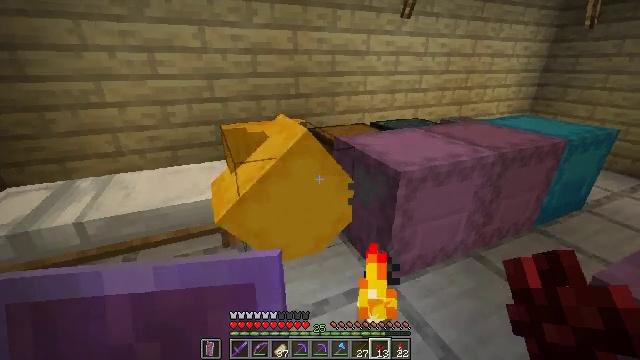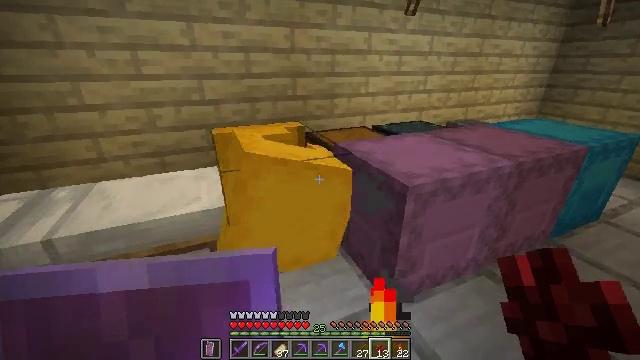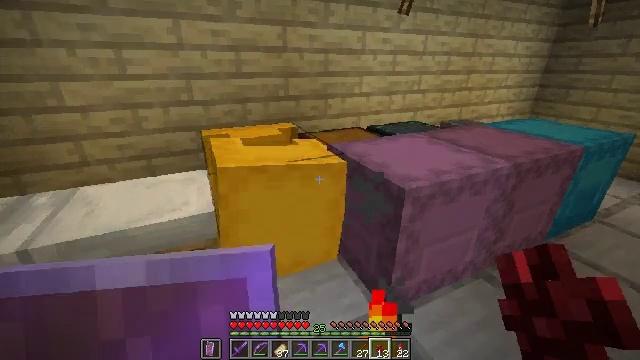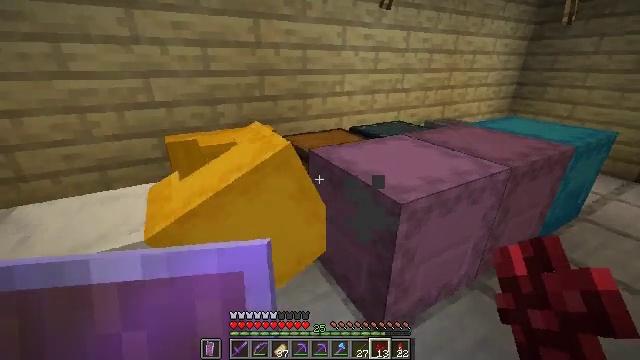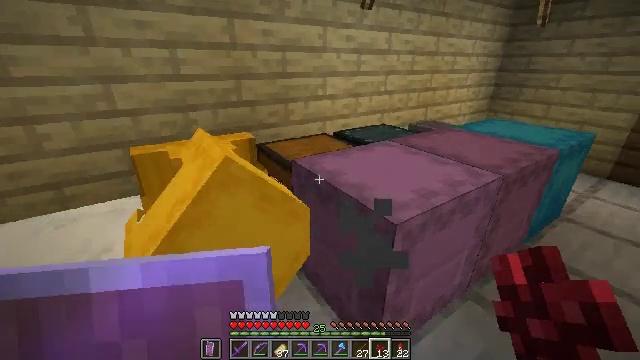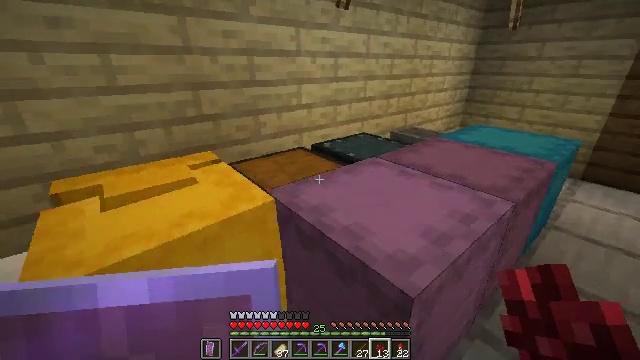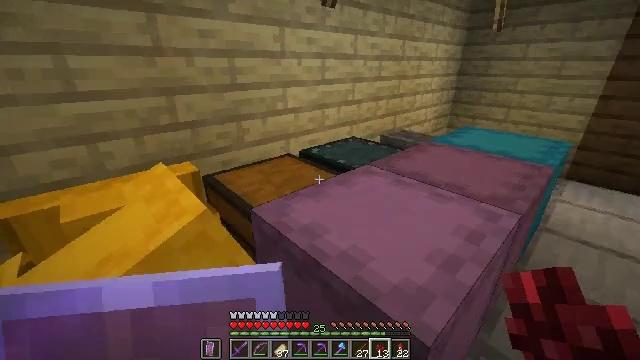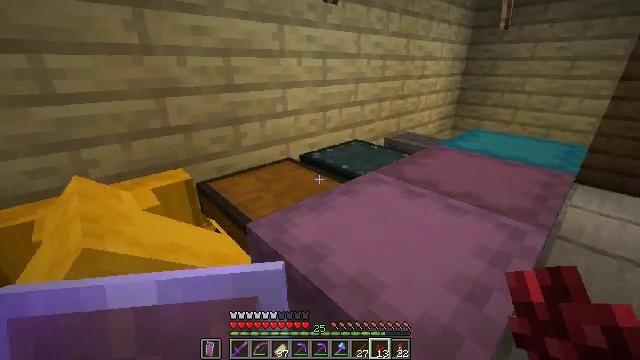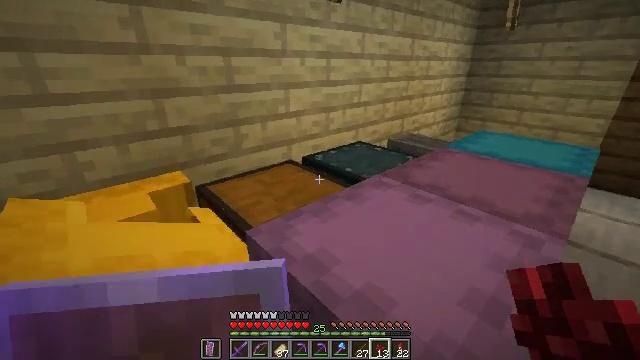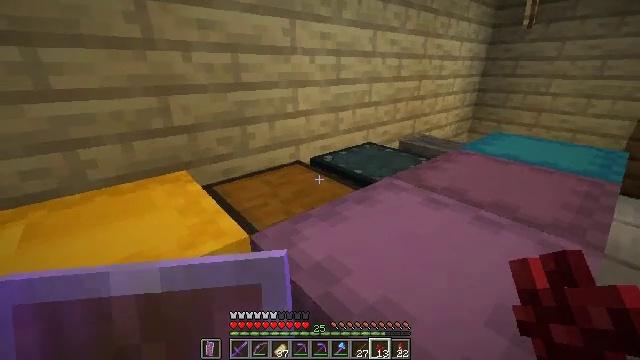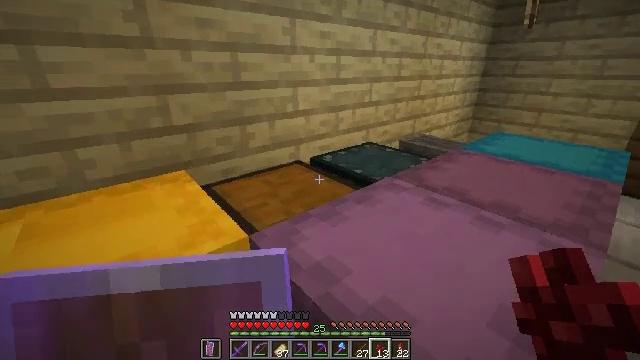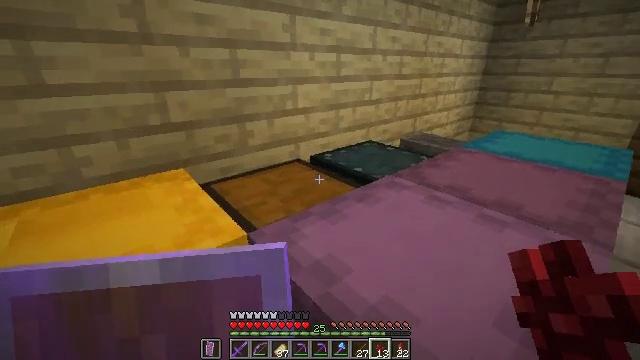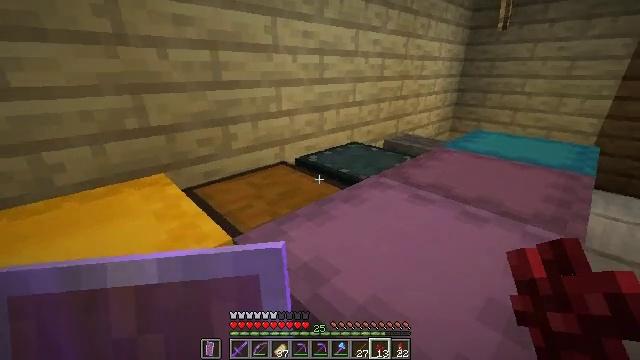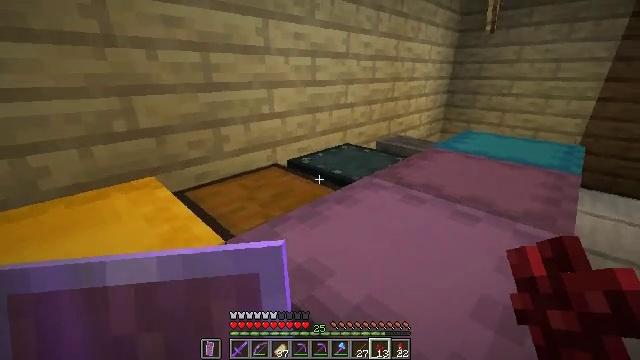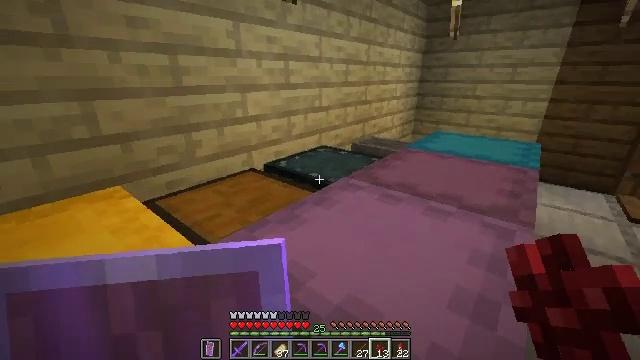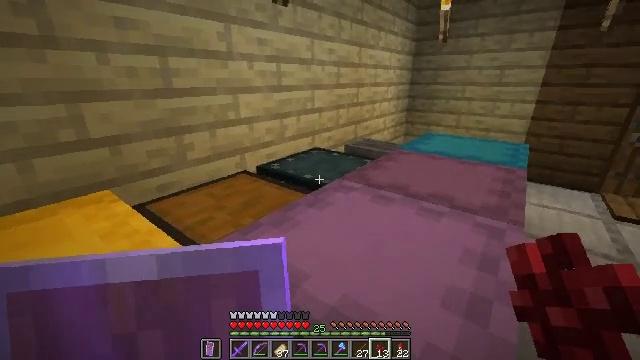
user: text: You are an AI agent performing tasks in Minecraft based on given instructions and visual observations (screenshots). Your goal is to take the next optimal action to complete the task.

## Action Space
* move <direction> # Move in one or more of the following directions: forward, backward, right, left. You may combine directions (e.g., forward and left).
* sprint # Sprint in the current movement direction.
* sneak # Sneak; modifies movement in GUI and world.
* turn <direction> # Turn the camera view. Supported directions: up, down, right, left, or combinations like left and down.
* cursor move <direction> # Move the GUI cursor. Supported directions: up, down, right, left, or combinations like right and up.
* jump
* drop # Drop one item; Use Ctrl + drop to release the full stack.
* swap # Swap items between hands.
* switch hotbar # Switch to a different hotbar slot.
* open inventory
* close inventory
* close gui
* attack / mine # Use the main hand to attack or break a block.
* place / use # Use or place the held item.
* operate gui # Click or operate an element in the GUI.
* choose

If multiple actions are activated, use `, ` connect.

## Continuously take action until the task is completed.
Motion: motion action
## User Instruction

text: Use crimson stems to create crimson planks.
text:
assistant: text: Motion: move forward
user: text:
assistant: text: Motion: move forward, turn right
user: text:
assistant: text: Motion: move forward, turn right
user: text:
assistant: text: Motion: move forward, turn right
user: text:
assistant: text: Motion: move forward, turn right
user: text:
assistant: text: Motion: move forward, turn right
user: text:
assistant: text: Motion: no_op
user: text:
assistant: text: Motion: no_op
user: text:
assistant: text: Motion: turn left
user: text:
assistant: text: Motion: no_op
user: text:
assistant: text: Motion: no_op
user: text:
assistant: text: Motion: turn right
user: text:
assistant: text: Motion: turn right
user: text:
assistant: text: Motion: turn right
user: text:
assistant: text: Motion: turn right
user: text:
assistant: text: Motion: no_op
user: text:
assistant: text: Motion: no_op
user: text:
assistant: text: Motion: turn left
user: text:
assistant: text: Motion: turn left and down
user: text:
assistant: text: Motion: turn left
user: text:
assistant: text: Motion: no_op
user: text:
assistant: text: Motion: turn left and down
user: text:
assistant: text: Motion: turn left
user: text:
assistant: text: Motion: no_op
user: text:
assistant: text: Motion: no_op
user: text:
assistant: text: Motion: use / place
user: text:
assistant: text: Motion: use / place
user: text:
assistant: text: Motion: no_op
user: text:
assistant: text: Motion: no_op
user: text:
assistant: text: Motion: no_op